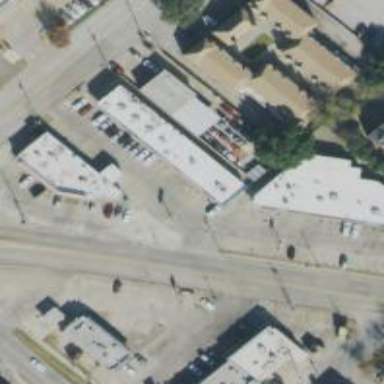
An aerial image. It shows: Retail building.